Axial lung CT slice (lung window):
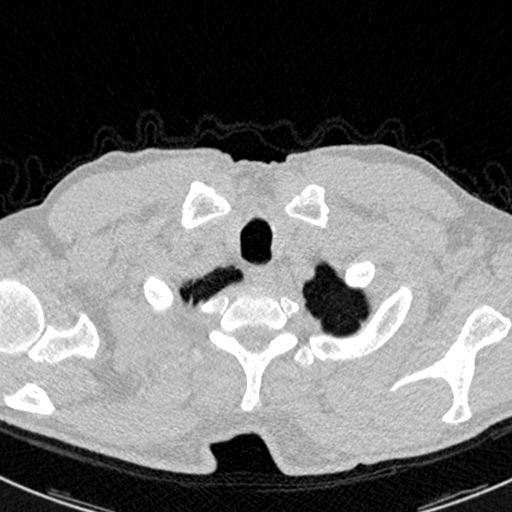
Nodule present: no